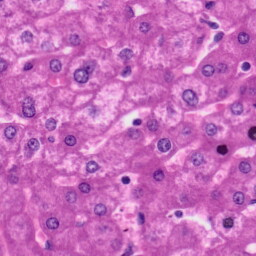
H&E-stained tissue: Liver